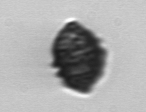
Label: Kryptoperidinium_triquetrum